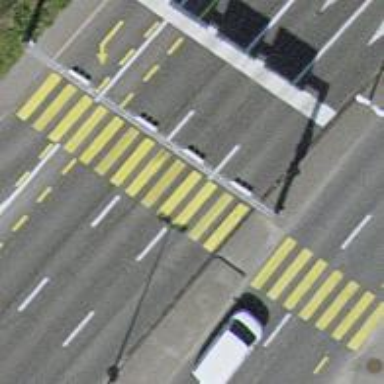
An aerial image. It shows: Zebra crossing with island for cyclists on cycleway.